Field crop: maize
Growth stage: 1
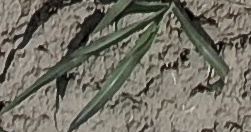
Species: sorghum